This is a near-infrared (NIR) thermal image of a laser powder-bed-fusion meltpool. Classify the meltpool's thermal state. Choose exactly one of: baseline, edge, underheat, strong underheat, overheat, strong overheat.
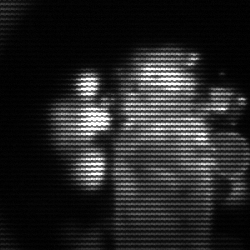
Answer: strong underheat